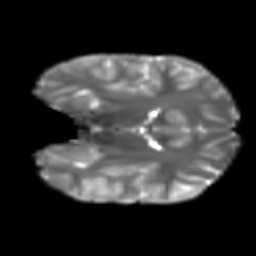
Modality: T2w
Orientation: coronal
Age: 12
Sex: male
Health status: ill
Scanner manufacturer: ge
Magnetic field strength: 3 T
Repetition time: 6.752 s
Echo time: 0.079 s